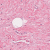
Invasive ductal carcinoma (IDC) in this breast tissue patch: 0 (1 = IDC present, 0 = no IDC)